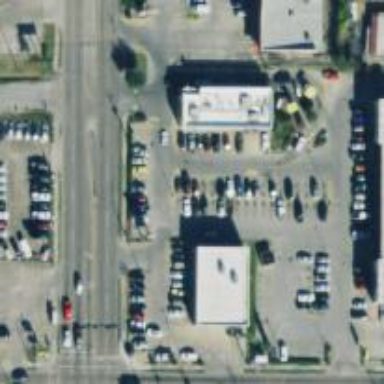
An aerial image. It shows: Parking space is available.